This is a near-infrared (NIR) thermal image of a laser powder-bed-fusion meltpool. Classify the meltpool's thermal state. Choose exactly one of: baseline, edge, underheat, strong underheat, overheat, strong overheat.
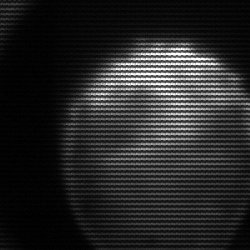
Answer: edge